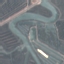
Land use / land cover class: River